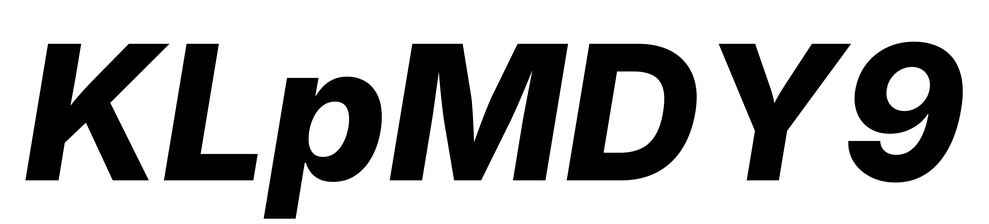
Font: Inter-Italic_ExtraBold_Italic